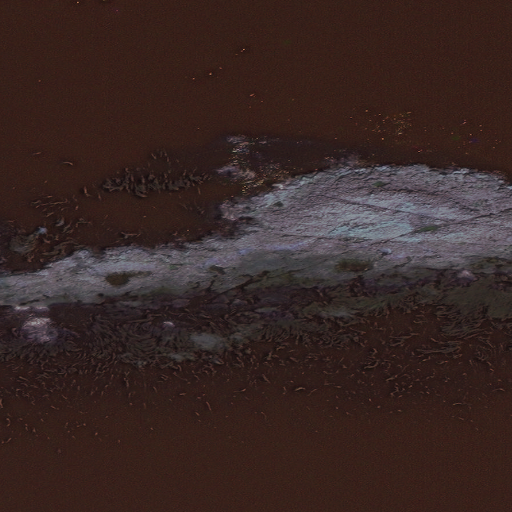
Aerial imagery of island in Alaska named Pancake Rock containing only unknown